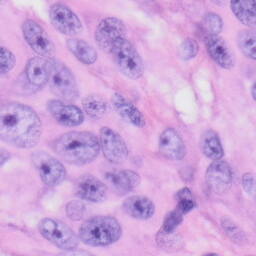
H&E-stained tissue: Skin